Interaction volume radius: 5 \u00c5
Interaction volume height: 10 \u00c5
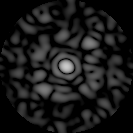
Disorder parameter: 0.8537